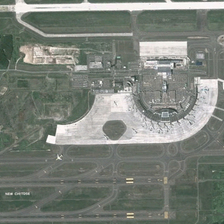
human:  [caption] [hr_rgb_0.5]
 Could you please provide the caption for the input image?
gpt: many planes are in a large airport .

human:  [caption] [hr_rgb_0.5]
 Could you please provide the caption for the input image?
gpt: many planes are in a large airport .

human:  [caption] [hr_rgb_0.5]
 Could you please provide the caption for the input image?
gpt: many planes are in a large airport .

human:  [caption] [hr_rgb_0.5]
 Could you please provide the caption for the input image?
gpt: many planes are in a large airport .

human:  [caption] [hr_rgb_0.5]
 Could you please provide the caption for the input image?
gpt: many planes are in a large airport .